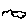
Label: cloud